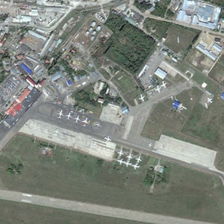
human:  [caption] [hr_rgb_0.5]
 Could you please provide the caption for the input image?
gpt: a airport in the middle while with some sparse plants in it .

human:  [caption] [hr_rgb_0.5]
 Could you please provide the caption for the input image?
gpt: some planes neat arranged in the airport .

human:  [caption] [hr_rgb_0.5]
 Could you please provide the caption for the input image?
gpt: some light red and white buildings besides the airport in it .

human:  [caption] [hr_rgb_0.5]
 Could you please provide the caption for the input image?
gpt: some light meadow besides the airport in it .

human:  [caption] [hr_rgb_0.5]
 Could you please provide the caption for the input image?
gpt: many planes are parked in an airport near many buildings and a large piece of meadow .